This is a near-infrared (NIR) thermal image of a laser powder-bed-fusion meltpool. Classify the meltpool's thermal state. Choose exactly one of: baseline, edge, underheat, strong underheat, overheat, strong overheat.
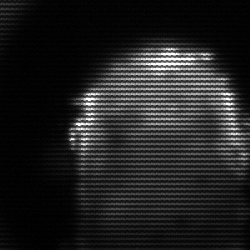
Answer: baseline